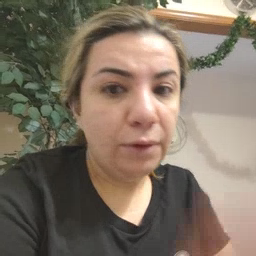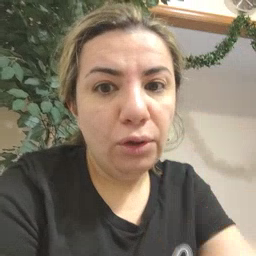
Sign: elephant